Question: Count the number of objects in the diagram.
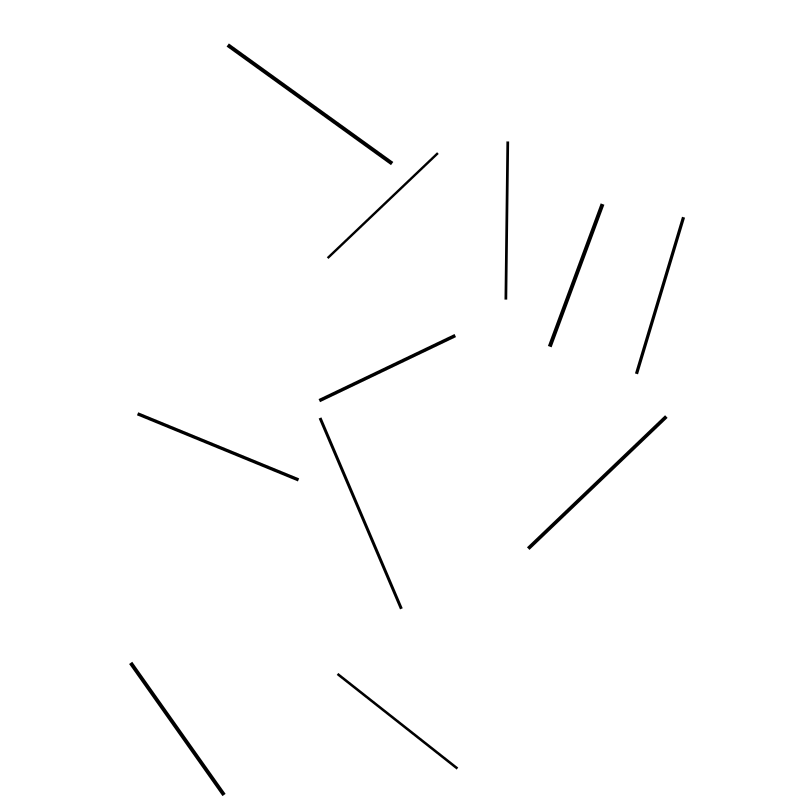
Answer: 11